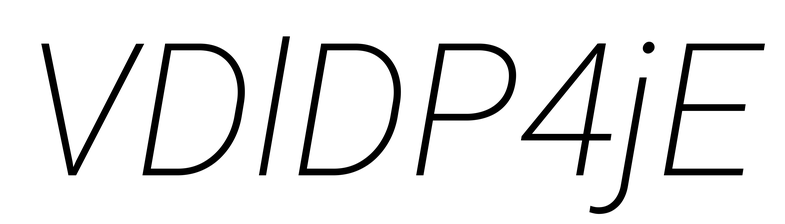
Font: Roboto-Italic_ExtraLight_Italic